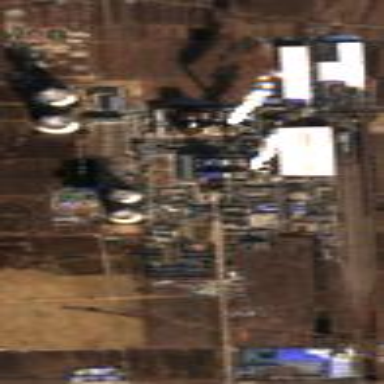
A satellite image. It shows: Industrial area with coal power plant.